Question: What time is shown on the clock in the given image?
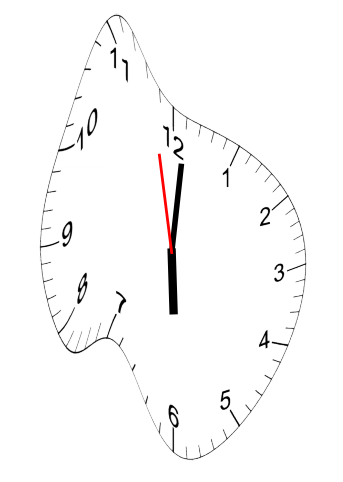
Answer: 06:00:58